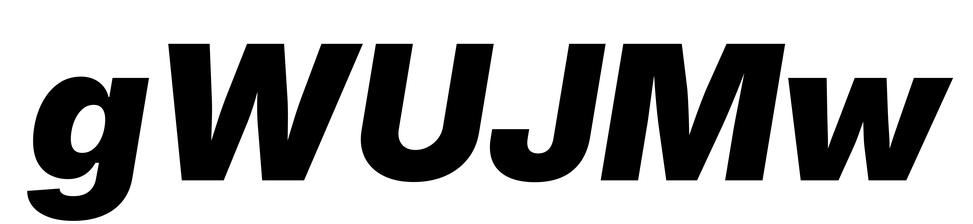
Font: Inter-Italic_Black_Italic